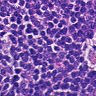
Metastatic tissue present: no